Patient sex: F
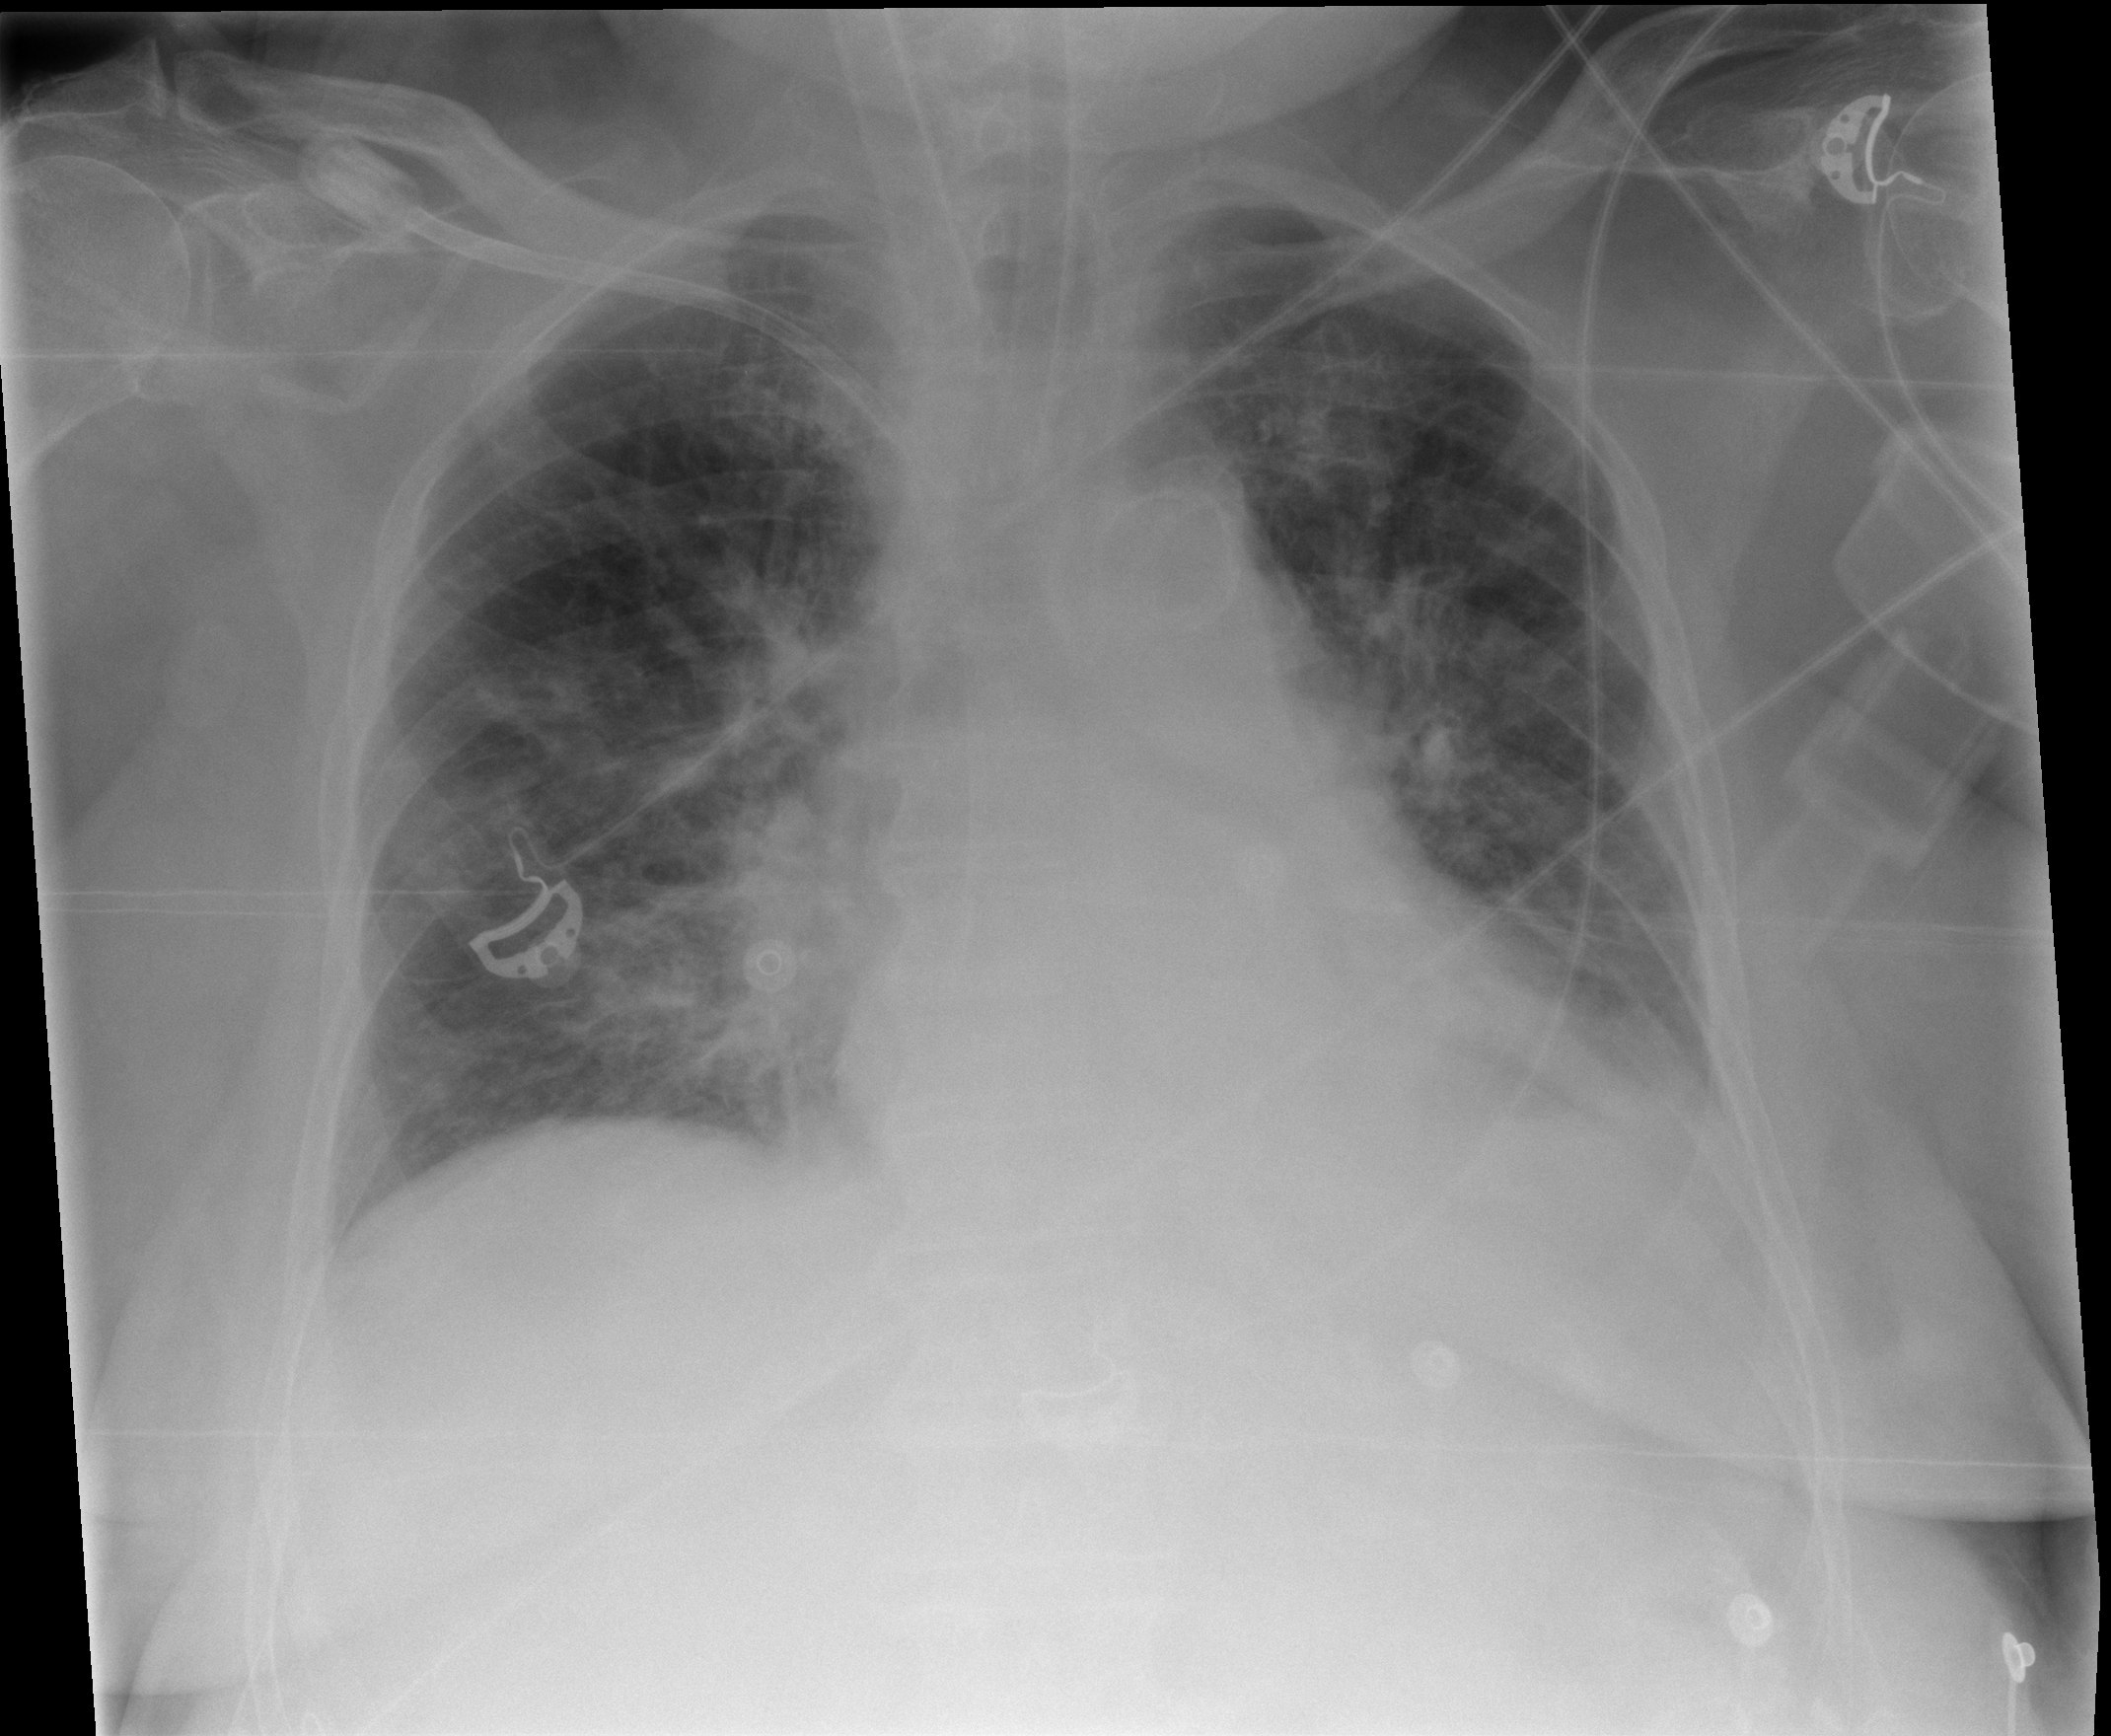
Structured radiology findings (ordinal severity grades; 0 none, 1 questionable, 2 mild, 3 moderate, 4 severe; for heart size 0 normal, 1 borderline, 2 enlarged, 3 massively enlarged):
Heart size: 1
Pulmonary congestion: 2
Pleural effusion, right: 0
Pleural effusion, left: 2
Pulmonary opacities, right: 2
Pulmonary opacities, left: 2
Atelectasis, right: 2
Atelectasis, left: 2